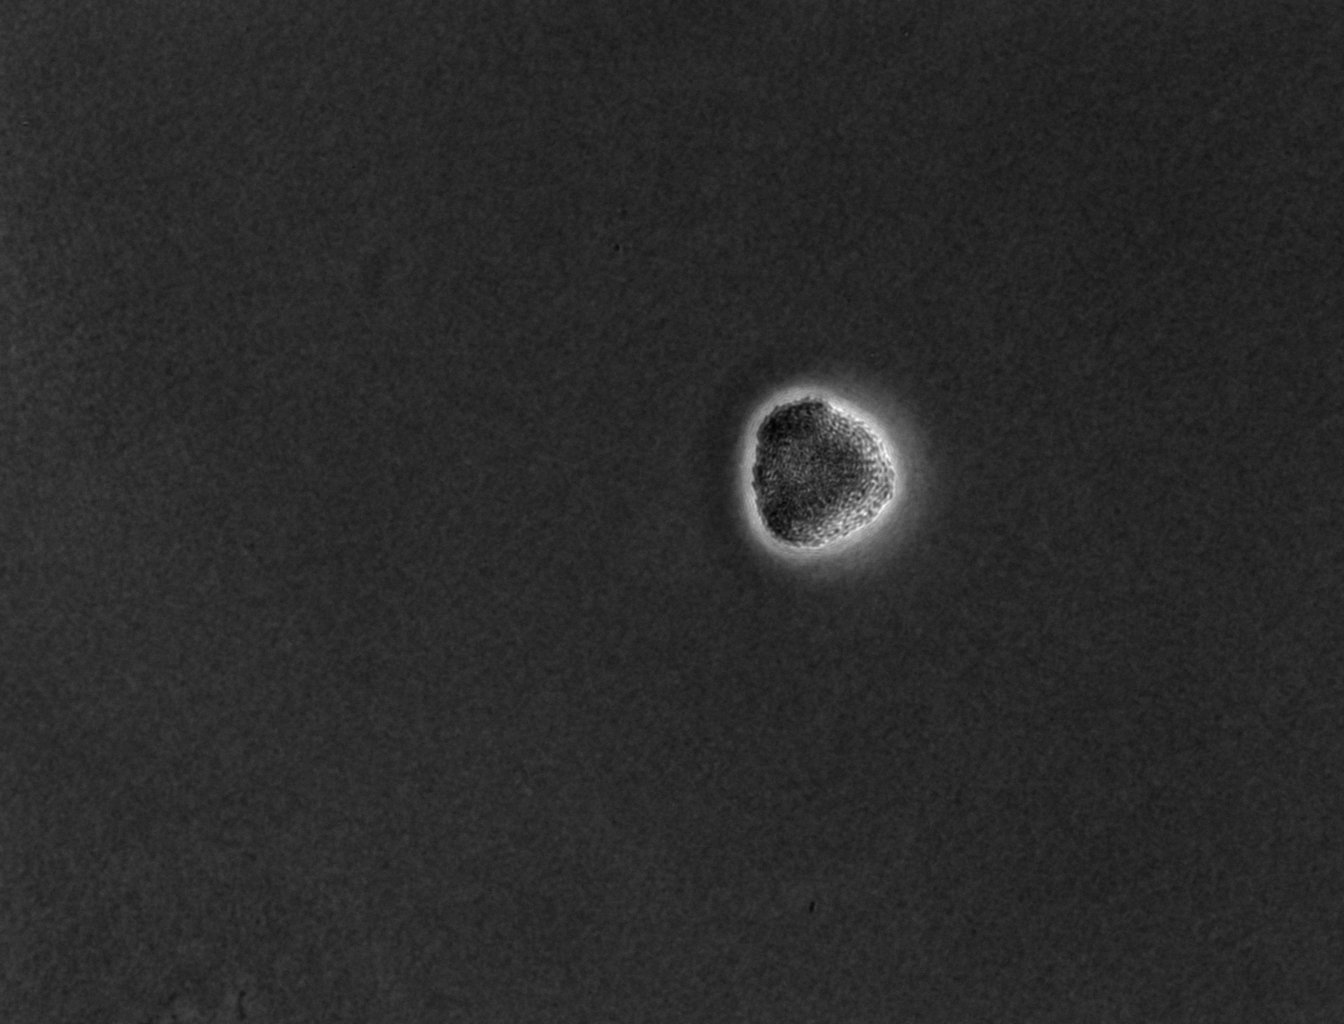
Phase contrast microscopy, 20x objective, 5 h incubation